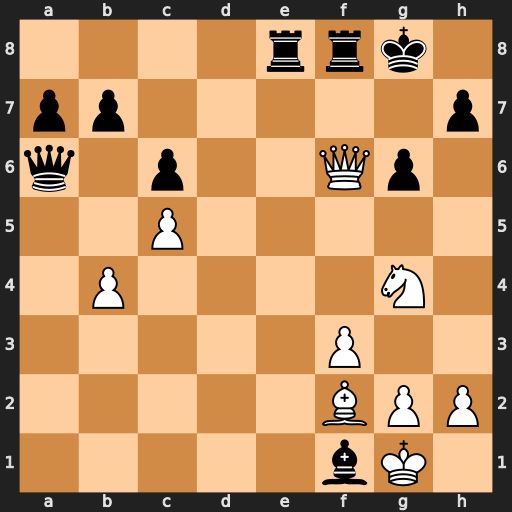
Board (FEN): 4rrk1/pp5p/q1p2Qp1/2P5/1P4N1/5P2/5BPP/5bK1
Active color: w
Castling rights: -
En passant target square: -
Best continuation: Nh6#